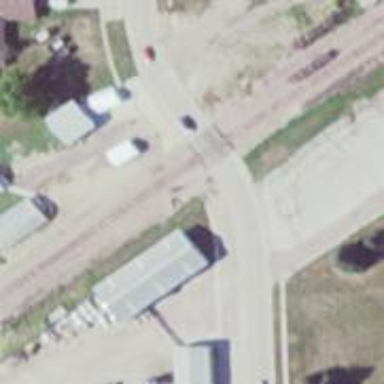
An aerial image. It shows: Railway level crossing.